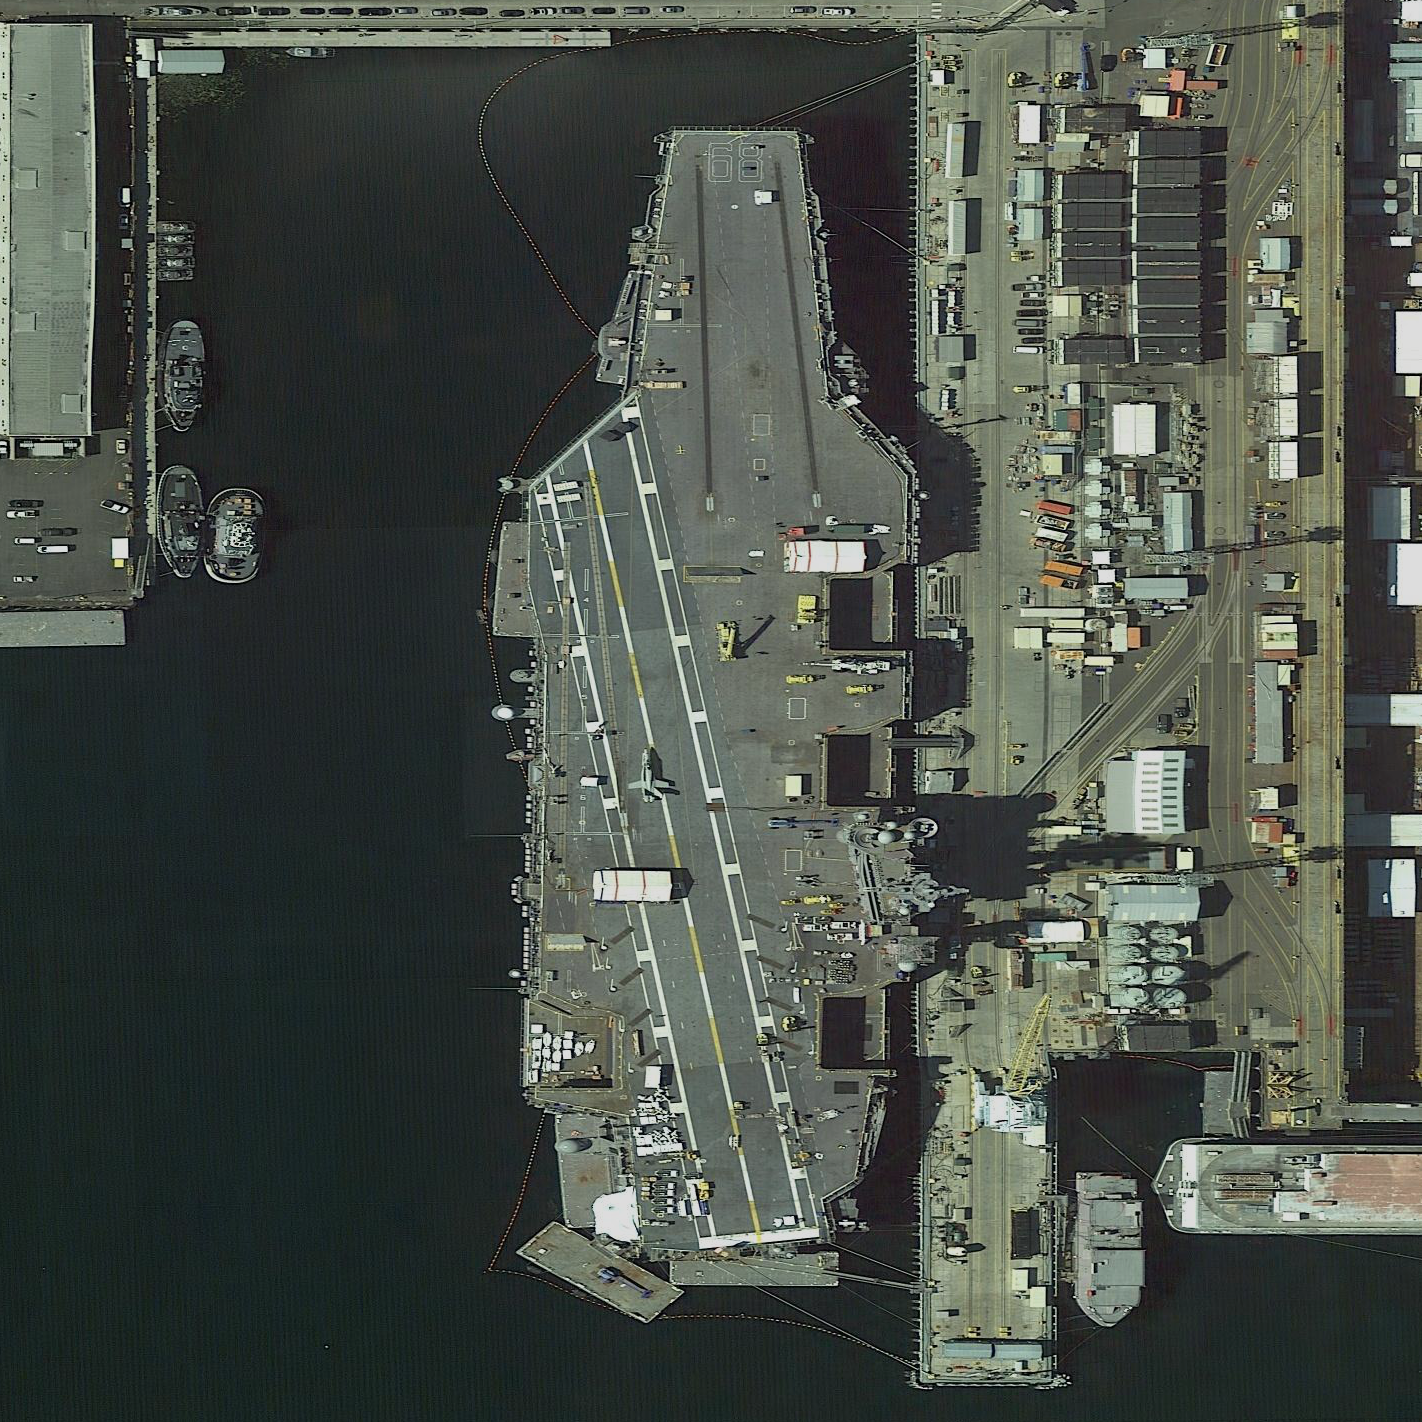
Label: aircraft_carrier